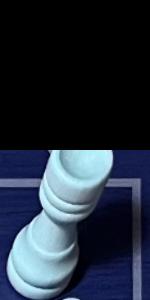
Label: Rook_White